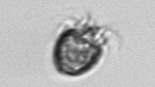
Label: Ciliophora